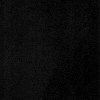
Atmospheric dust classification: dusty